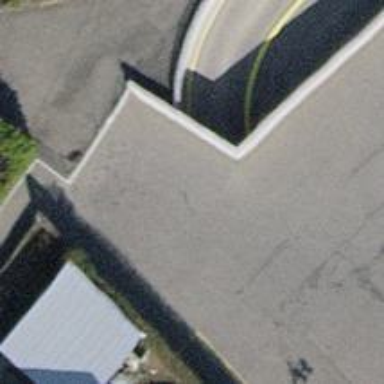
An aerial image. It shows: Parking entrance.